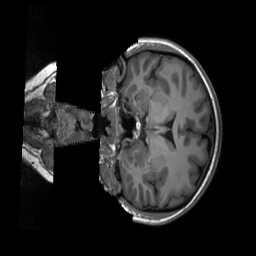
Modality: T1w
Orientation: coronal
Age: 25
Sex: female
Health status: healthy
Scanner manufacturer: siemens
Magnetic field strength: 3 T
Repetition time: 2.3 s
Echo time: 0.00229 s